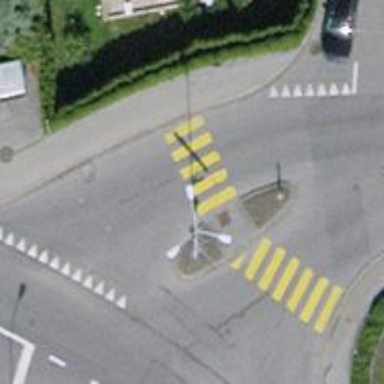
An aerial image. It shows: Uncontrolled zebra crossing on the road.